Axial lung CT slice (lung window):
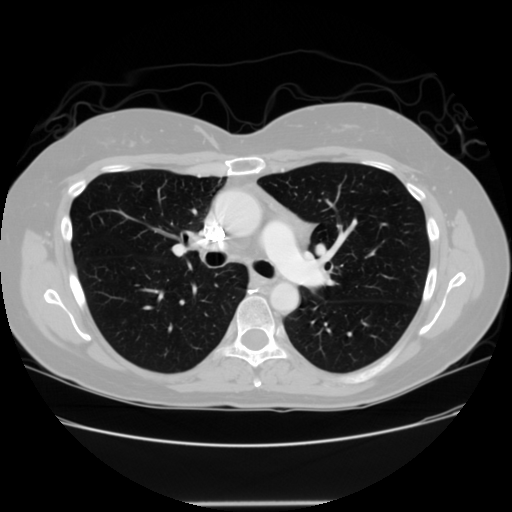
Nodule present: no